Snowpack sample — Snodgrass Mountain, Crested Butte, Colorado (2/4/25, 12:06 PM MST)
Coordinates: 38.923, -106.968
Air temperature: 35 °F
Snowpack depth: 80 cm
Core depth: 30 cm
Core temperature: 35.6 °F
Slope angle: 14°, slope face: 78°
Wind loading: low
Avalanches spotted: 0
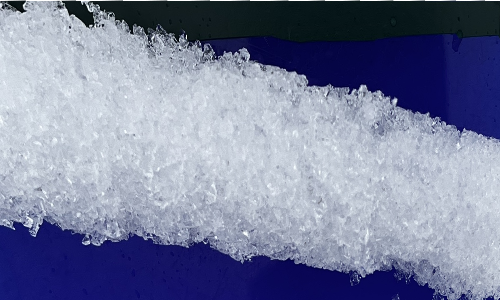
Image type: core
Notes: No avalanches nearby, unusually warm weather for the last month reported by residents, Collected 25 yards from treeline